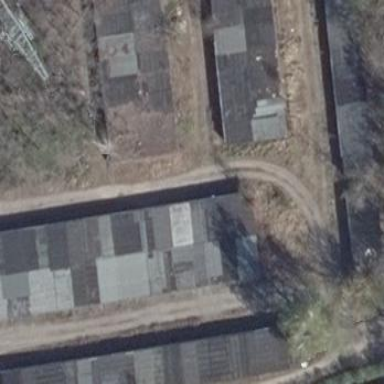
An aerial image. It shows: Group of garages.